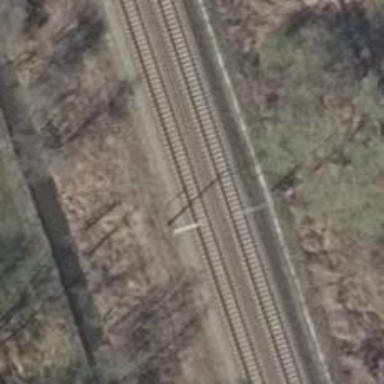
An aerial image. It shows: Railway signal.